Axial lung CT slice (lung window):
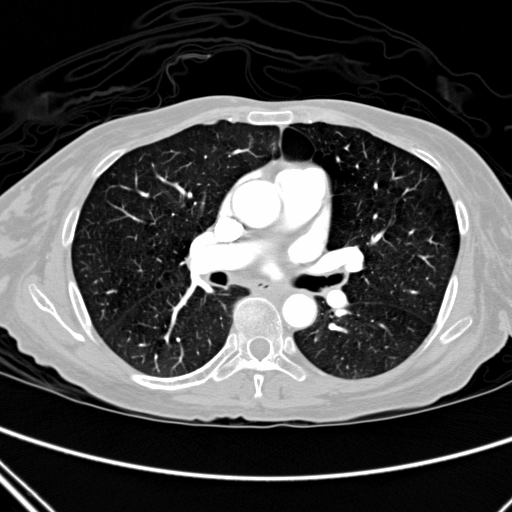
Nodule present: no